Field crop: maize
Growth stage: 2
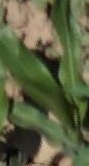
Species: maize